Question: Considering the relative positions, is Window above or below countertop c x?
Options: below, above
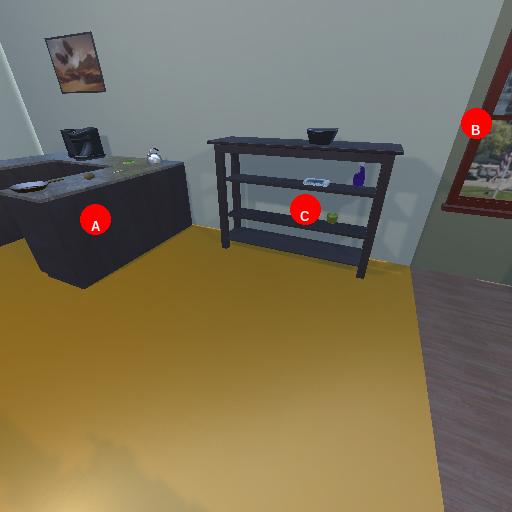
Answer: below